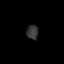
Tissue: lung
Cell type: T cells
Senescence score: 0.1902
Nuclear area (px): 157
Mean DAPI intensity: 55.21